Question:
As depicted in above image java home is set and is being echoed but when i check for version it gives me latest version.
Already restarted the command prompt after setting env variable.
OS is Windows 7
Update:
Following is the Path.
> ..ProgramData\Oracle\Java\javapath;%SystemRoot%\system32;%SystemRoot%;%SystemRoot%\System32\Wbem;%SYSTEMROOT%\System32\WindowsPowerShell1.0\;;%JAVA_HOME%/bin;
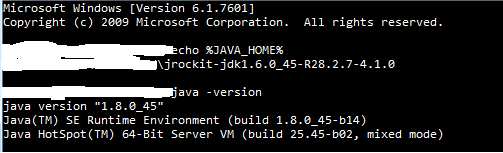
Answer: I had the same trouble and I solved it with the following steps:
You need the correct environment variables.
To be exactly correct, you only need to set the 'Path' variable.
You need to find where you add '%JAVA_HOME%in' to the path.
Put it at first place in the 'Path' variable:
'''
%JAVA_HOME%in;...
'''
where '...' represents all other values of 'Path'.
I assume that 'JAVA_HOME' is defined as a variable and had the correct value.
After this reopen console and check:
'''
java -version
'''